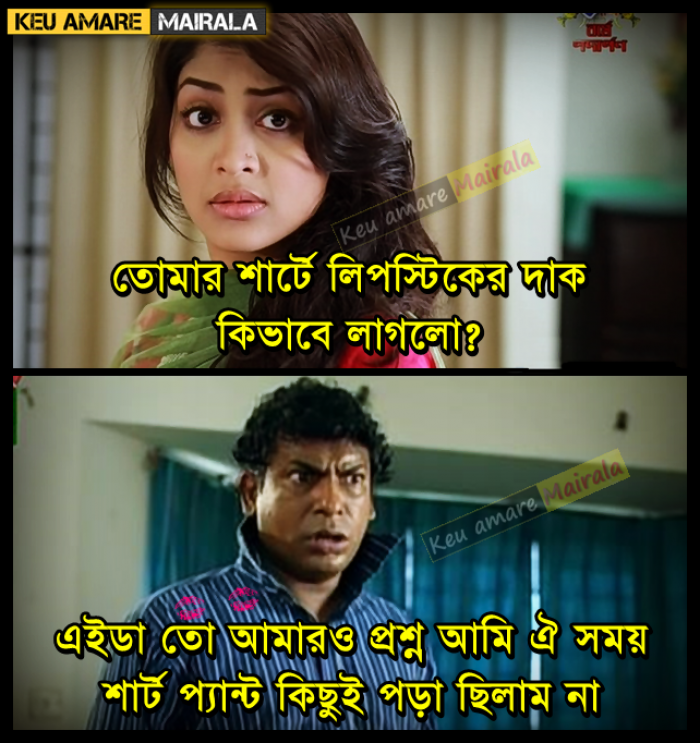
Caption: তোমার শার্ট এ লিপস্টিক এর দাগ কিভাবে লাগলো?এইডা তো আমারও প্রশ্ন আমি ঐ সময় শার্ট প্যান্ট কিছুই পড়া ছিলাম না
Label: non-hate